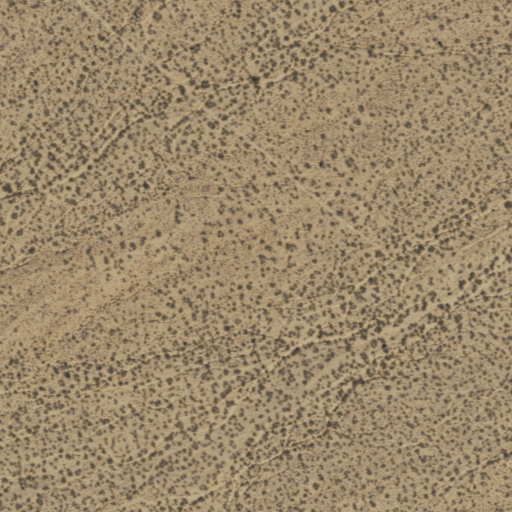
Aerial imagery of plain(s) in Arizona named Dutch Flat containing only shrub